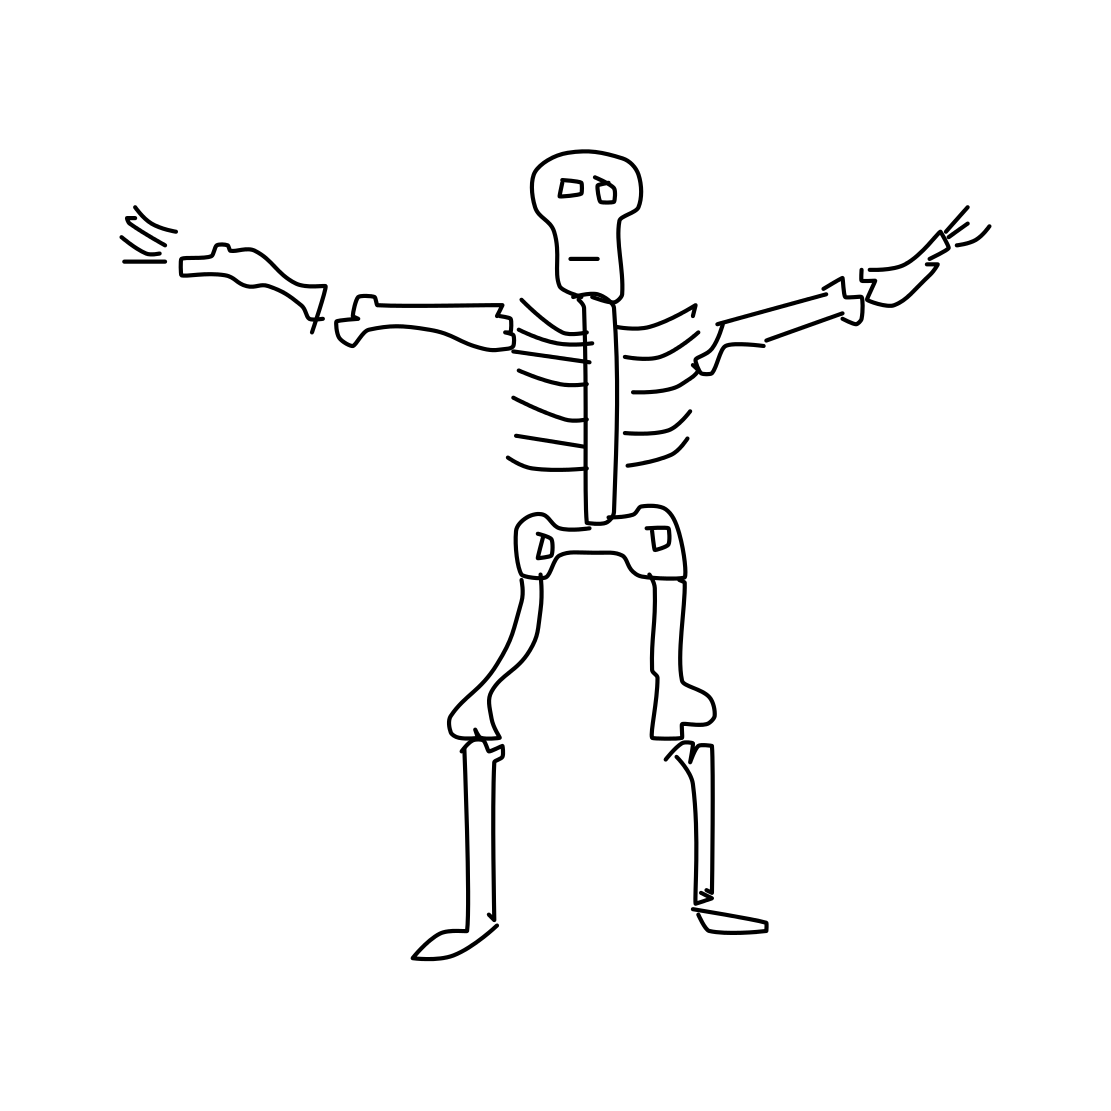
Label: human-skeleton